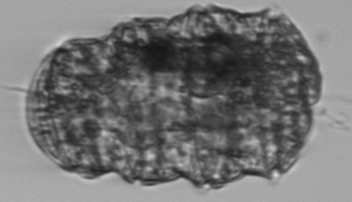
Label: Polykrikos